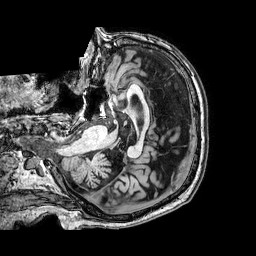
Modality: T1w
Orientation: axial
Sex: male
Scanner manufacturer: philips
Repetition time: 0.008318 s
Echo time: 0.00386 s